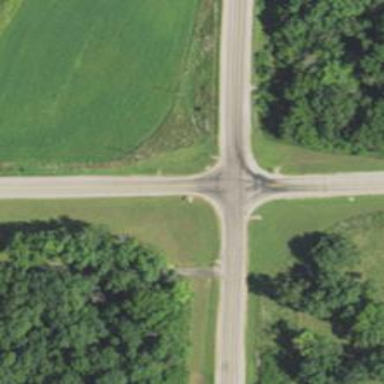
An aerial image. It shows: Stop road.